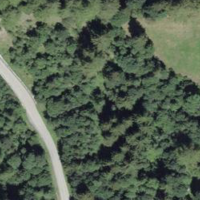
EUNIS habitat code: 24
Species observed at this site:
Argynnis paphia